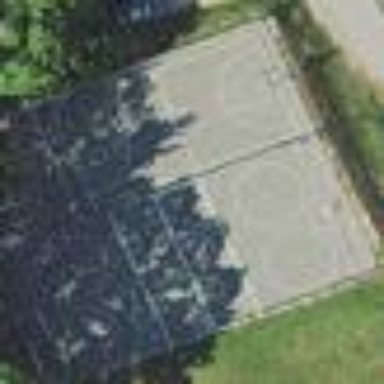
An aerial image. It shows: Basketball court on pitch.